Interaction volume radius: 10 \u00c5
Interaction volume height: 30 \u00c5
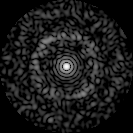
Disorder parameter: 0.8357